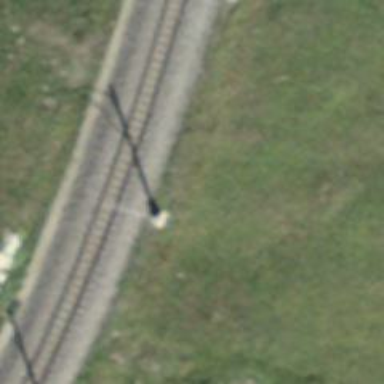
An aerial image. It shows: Narrow-gauge railway with single track. The railway is electrified with contact line.